Question: i use a Virtual Screenresolution at my Camera with a fixed aspec ratio. Init looks like this:
'''
this.cam = new OrthographicCamera(Config.VIRTUAL_VIEW_WIDTH,
Config.VIRTUAL_VIEW_HEIGHT);
this.cam.setToOrtho(false, Config.VIRTUAL_VIEW_WIDTH,
Config.VIRTUAL_VIEW_HEIGHT);
// create our stage
this.stage = new Stage(0, 0, true);
this.stage.clear(); // always clear the stage too to not get double
// stuff in a stage
stage.setCamera(cam);
//some more stuff
@Override
public void resize(int width, int height) {
// this.cam.setToOrtho(false, width, height);
// calculate new viewport
float aspectRatio = (float) width / (float) height;
float scale = 1f;
Vector2 crop = new Vector2(0f, 0f);
if (aspectRatio > Config.ASPECT_RATIO) {
scale = (float) height / (float) Config.VIRTUAL_VIEW_HEIGHT;
crop.x = (width - Config.VIRTUAL_VIEW_WIDTH * scale) / 2f;
} else if (aspectRatio < Config.ASPECT_RATIO) {
scale = (float) width / (float) Config.VIRTUAL_VIEW_WIDTH;
crop.y = (height - Config.VIRTUAL_VIEW_HEIGHT * scale) / 2f;
} else {
scale = (float) width / (float) Config.VIRTUAL_VIEW_WIDTH;
}
float w = (float) Config.VIRTUAL_VIEW_WIDTH * scale;
float h = (float) Config.VIRTUAL_VIEW_HEIGHT * scale;
viewport = new Rectangle(crop.x, crop.y, w, h);
}
'''
The render itself is short:
'''
@Override
public void render(float delta) {
cam.update();
// setting the viewport
Gdx.gl.glViewport((int) viewport.x, (int) viewport.y,
(int) viewport.width, (int) viewport.height);
// the following code clears the screen with the given RGB color (black)
Gdx.gl.glClearColor(0f, 0f, 0f, 1f);
Gdx.gl.glClear(GL20.GL_COLOR_BUFFER_BIT);
// update and draw the stage actors
stage.act(delta);
stage.draw();
'''
This works really good and i can work with my Virtual Resolution. But i got Problems with a Touchpad. I simply init it like this:
'''
Gdx.input.setInputProcessor(stage);
skin = new Skin();
skin.add("knob", new Texture("touchpad/touchKnob.png"));
skin.add("background", new Texture("touchpad/touchBackground.png"));
style = new TouchpadStyle();
// skin.add
style.knob = skin.getDrawable("knob");
style.background = skin.getDrawable("background");
pad = new Touchpad(10, style);
pad.setBounds(0, Config.VIRTUAL_VIEW_HEIGHT - 150, 150, 150);
this.stage.addActor(pad);
'''
If the screen doesn't fitting to the virtual screen it doesnt react on touches correct or even dont react because the pad would be in the upper left edge but is on the virtual cam in reallity.
Any suggestions how to solve that?
Here is a picture of it. The area you see never changes so you always see the whole map. I colored the area where the touchpad "is". Also got the same problem with Buttons in the Menu.

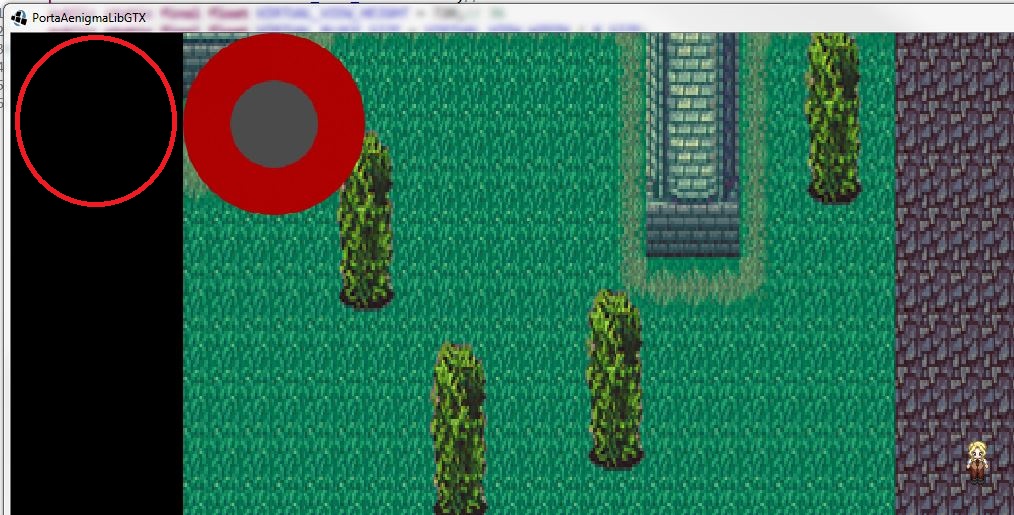
Answer: Solved it myself with some help from an other forum. I changed the resize methode so the camera zooms out/in:
'''
@Override
public void resize(int width, int height) {
cam.viewportHeight = height;
cam.viewportWidth = width;
if (Config.VIRTUAL_VIEW_WIDTH / cam.viewportWidth < Config.VIRTUAL_VIEW_HEIGHT
/ cam.viewportHeight) {
cam.zoom = Config.VIRTUAL_VIEW_HEIGHT / cam.viewportHeight;
} else {
cam.zoom = Config.VIRTUAL_VIEW_WIDTH / cam.viewportWidth;
}
cam.update(); // update it ;)
}
'''